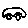
Label: car